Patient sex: F
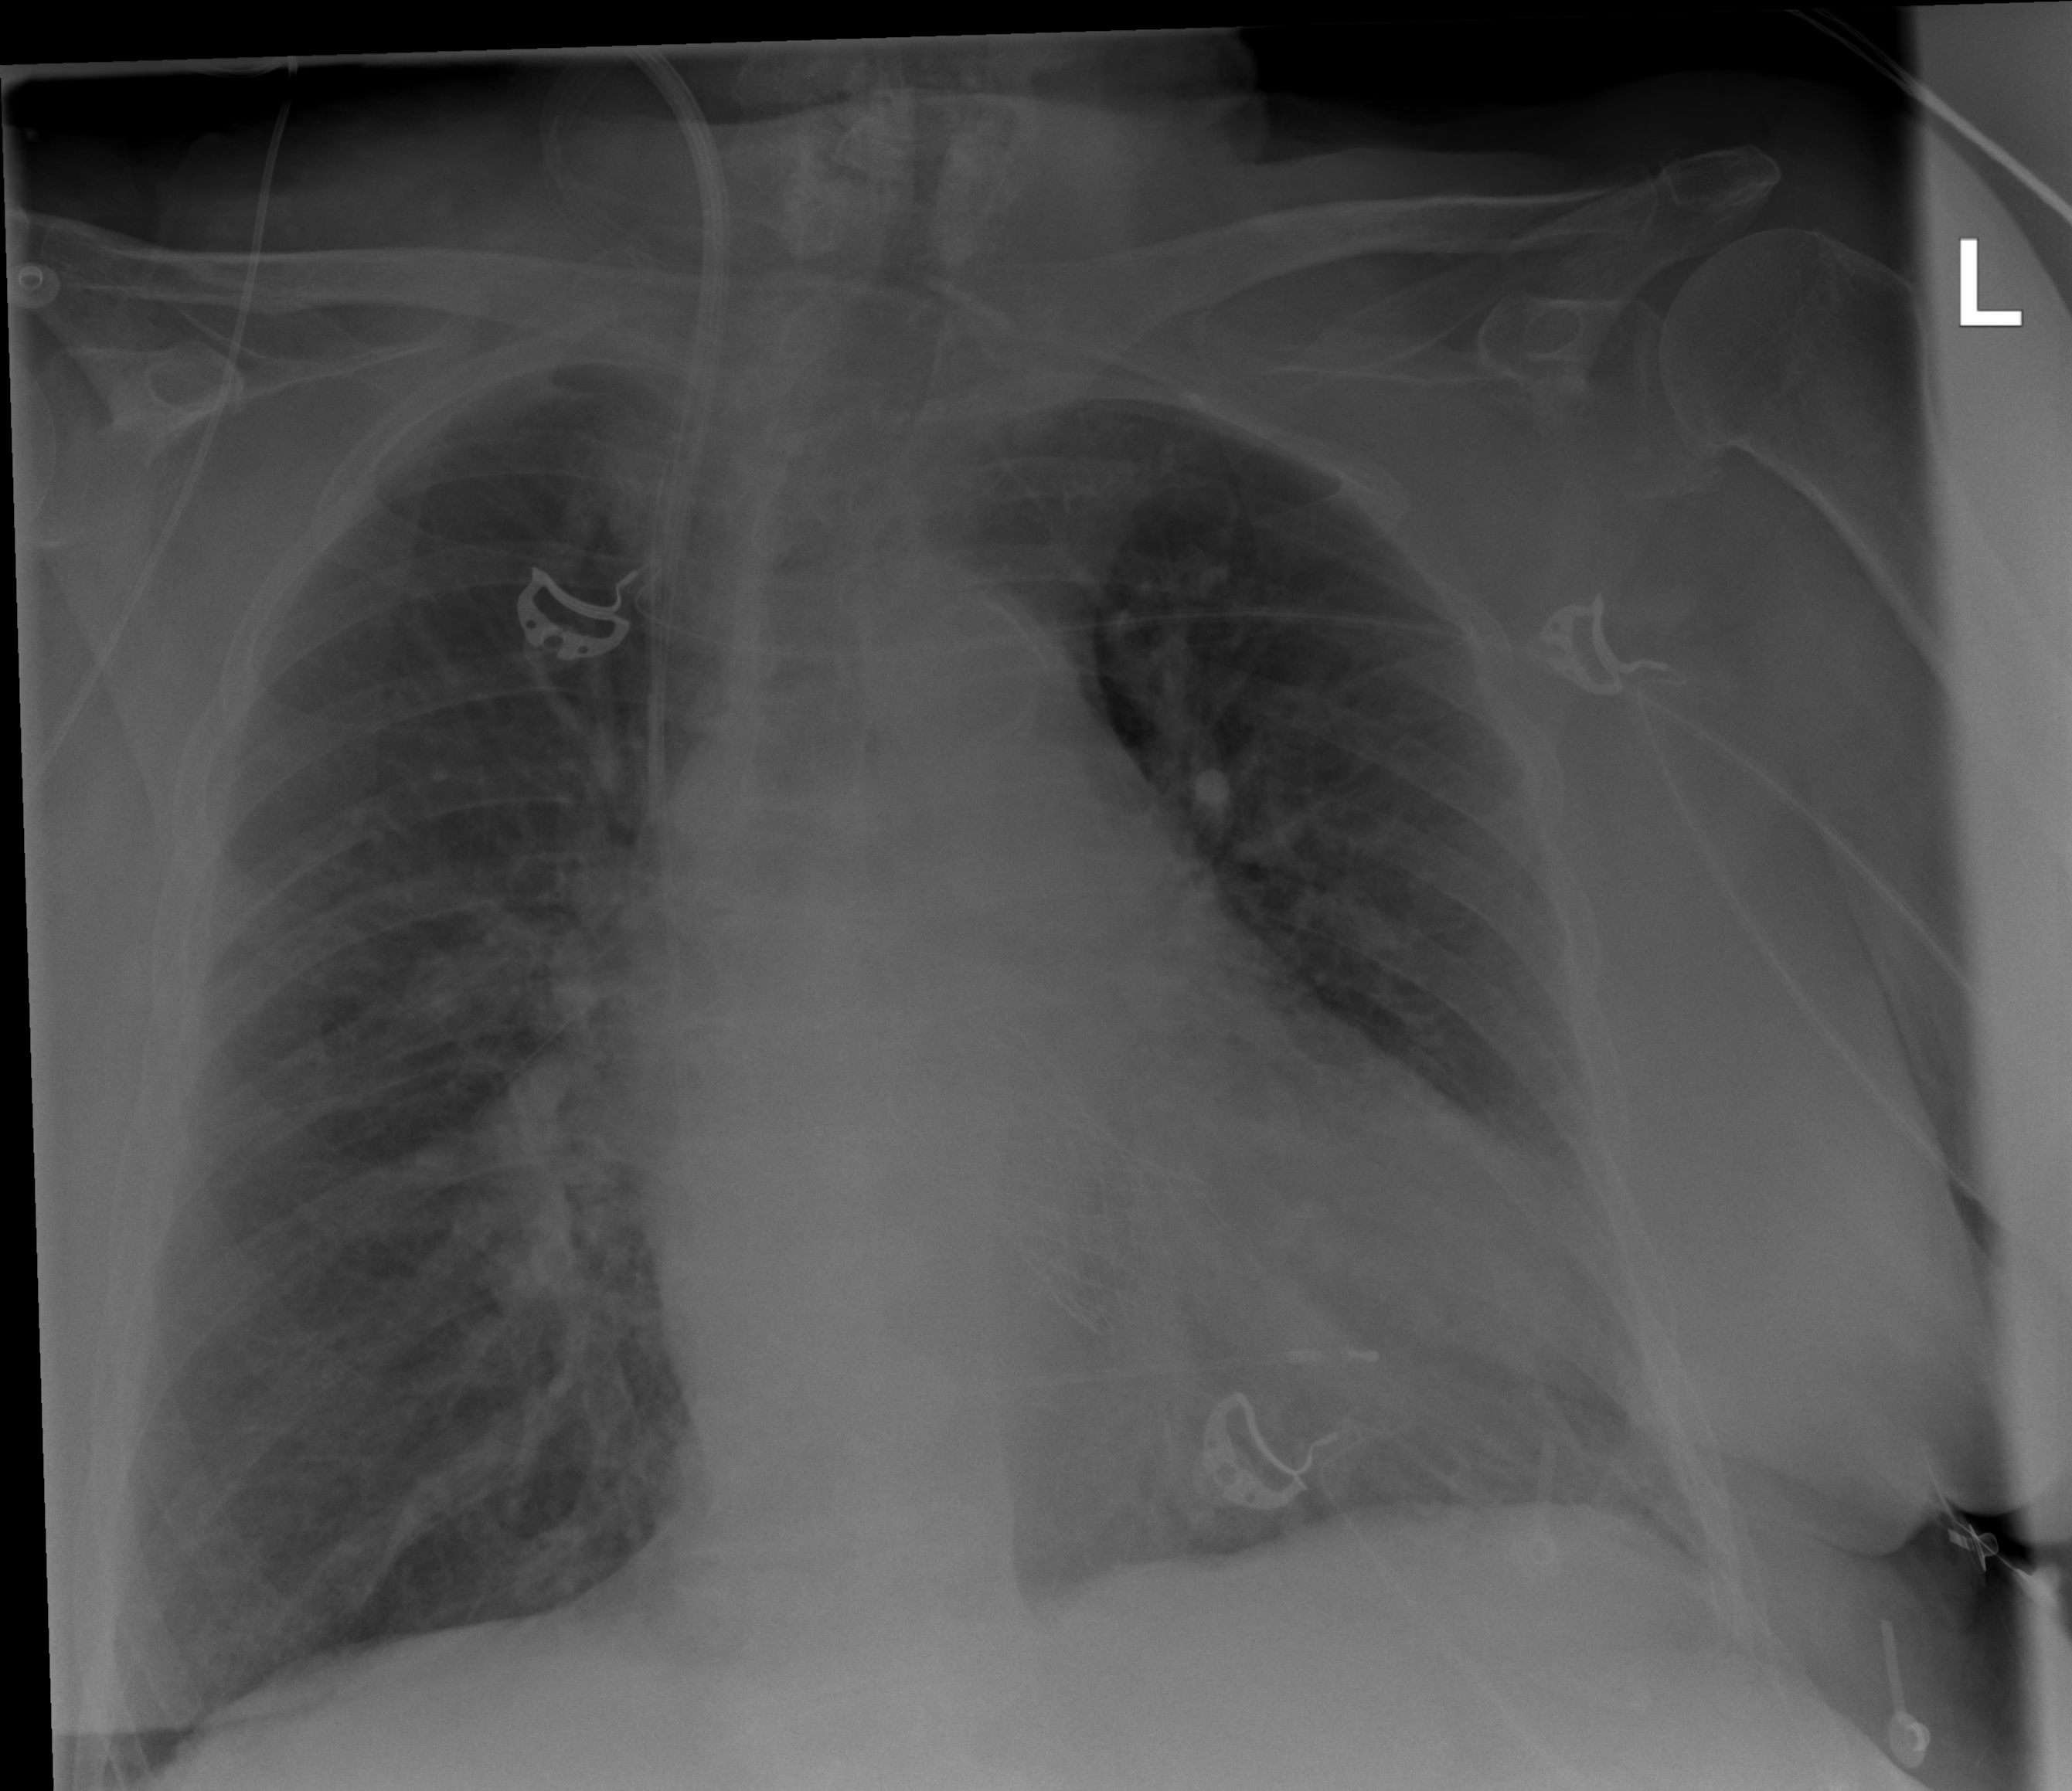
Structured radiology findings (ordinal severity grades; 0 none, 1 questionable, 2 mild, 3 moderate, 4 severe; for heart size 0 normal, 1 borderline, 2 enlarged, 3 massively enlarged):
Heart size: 2
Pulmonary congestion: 2
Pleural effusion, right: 0
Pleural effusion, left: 0
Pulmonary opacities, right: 0
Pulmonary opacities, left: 0
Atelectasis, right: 0
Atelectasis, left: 2